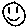
Label: smiley face